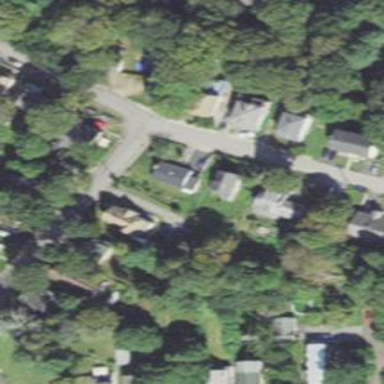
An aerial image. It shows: Residential driveway designated as service road.